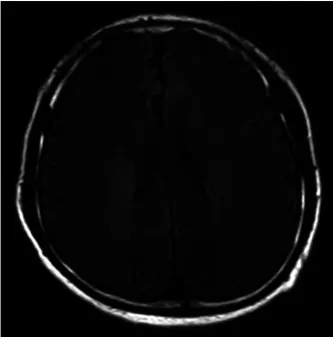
Brain magnetic resonance imaging. Fluid-attenuated inversion recovery weighed images. Revealed that acute multiple cerebral infarction was present in bilateral basal ganglia and corona radiate.
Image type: radiology (mri)